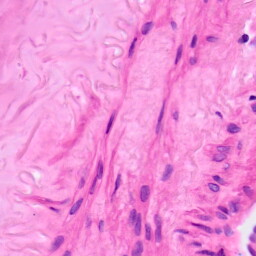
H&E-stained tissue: Lung